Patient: sex F, age 41
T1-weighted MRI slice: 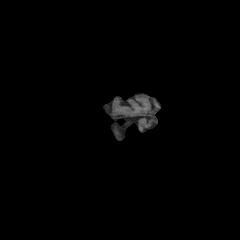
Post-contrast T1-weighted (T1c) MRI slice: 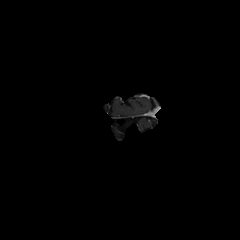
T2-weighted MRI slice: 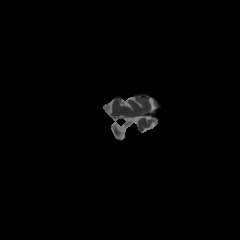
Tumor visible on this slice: no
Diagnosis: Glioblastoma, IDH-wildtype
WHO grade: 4